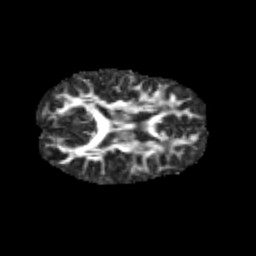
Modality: FA
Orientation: axial
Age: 10
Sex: female
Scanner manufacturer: siemens
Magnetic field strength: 3 T
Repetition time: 3.8 s
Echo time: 0.07 s